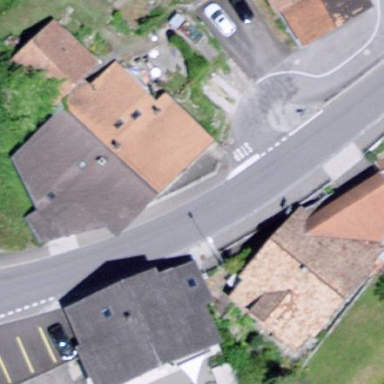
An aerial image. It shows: Residential building.